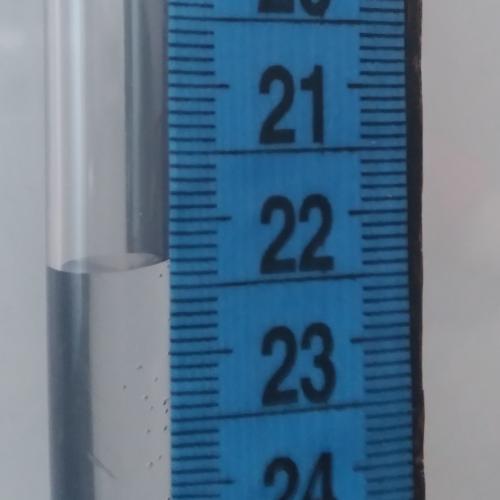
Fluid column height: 22.3 cm